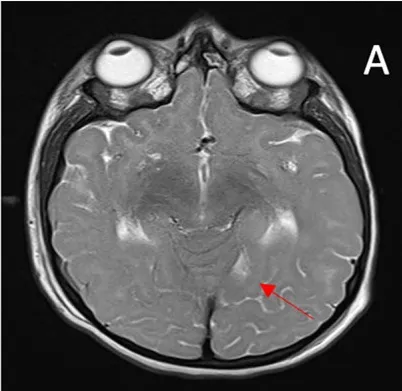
MRI performed at diagnosis. Axial T2-weighted image (WI) showing a diffuse attenuation of the flow void of the middle cerebral arteries.
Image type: radiology (mri)